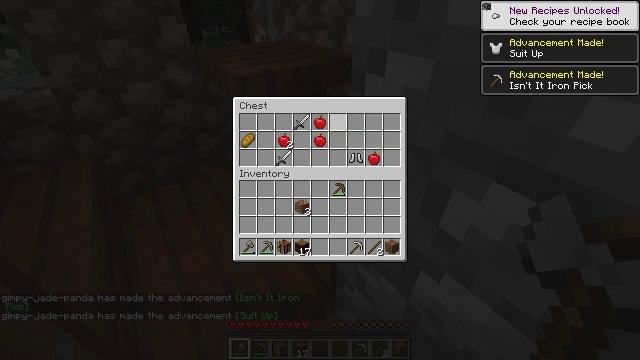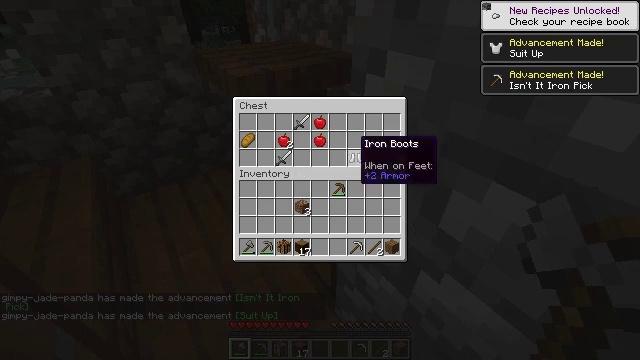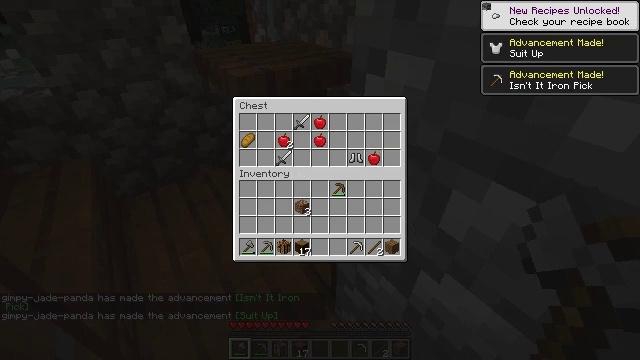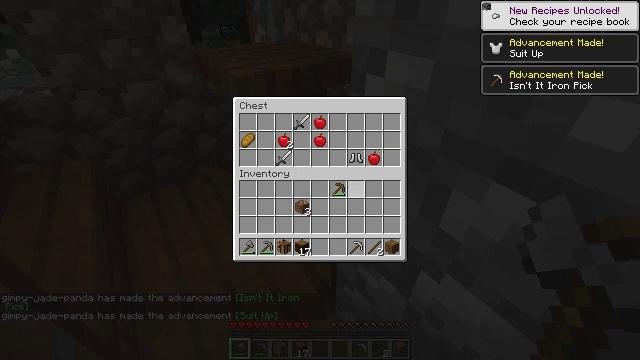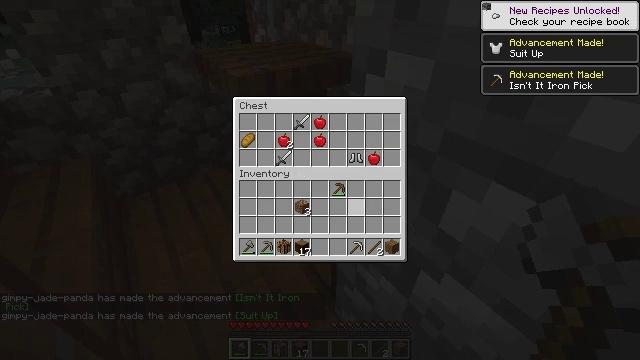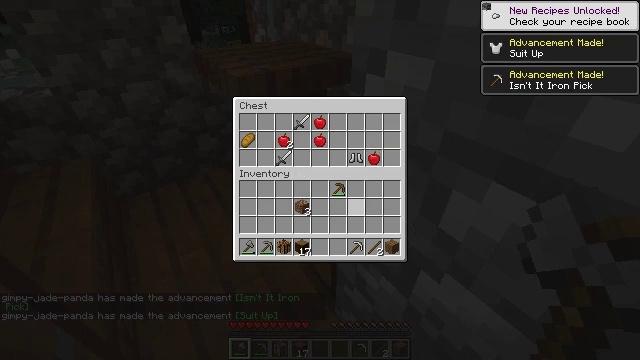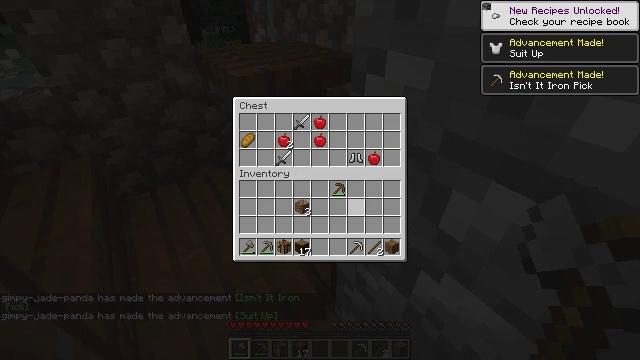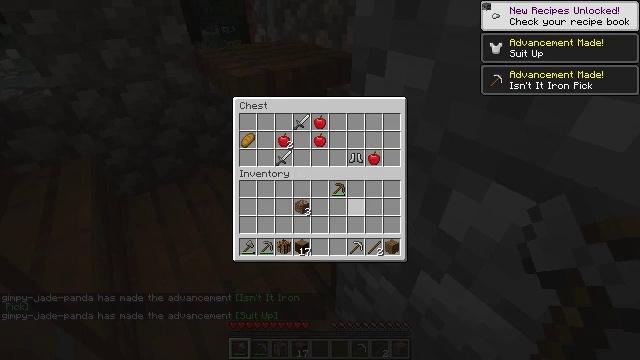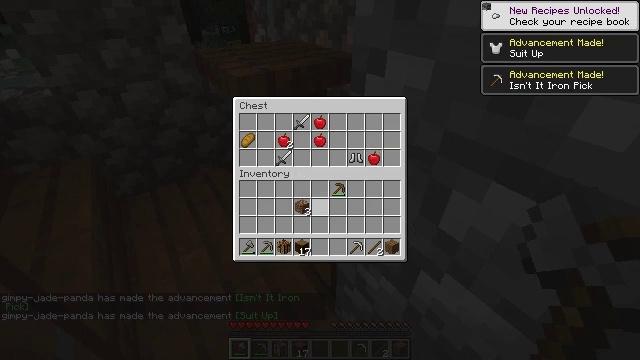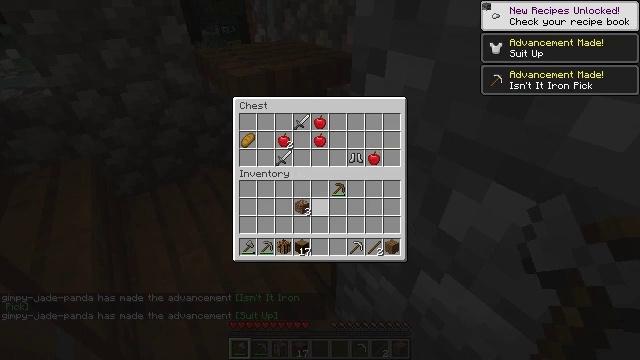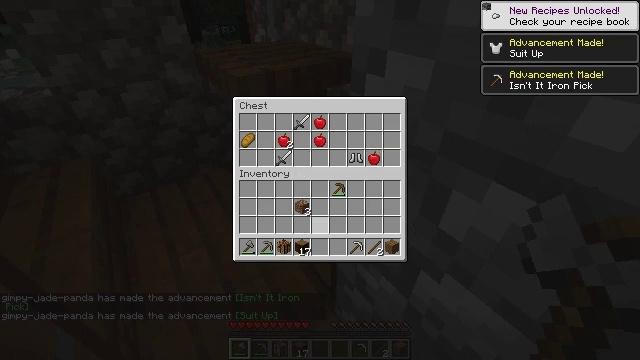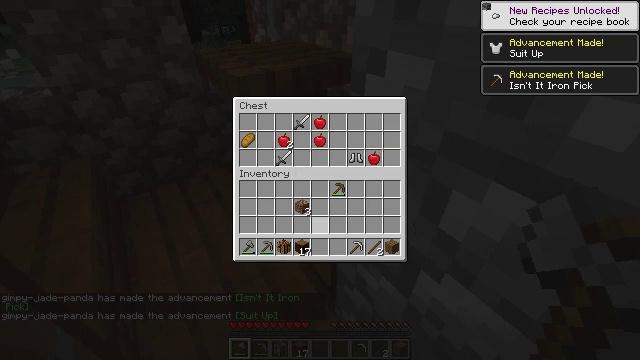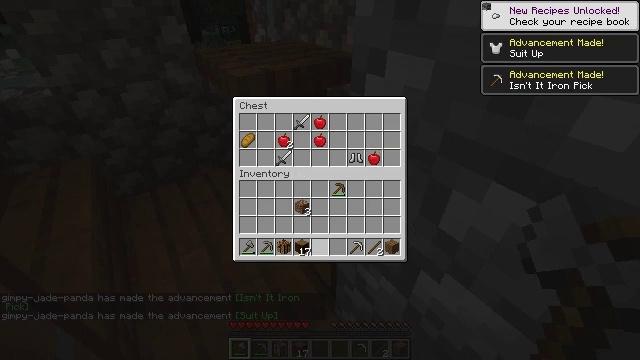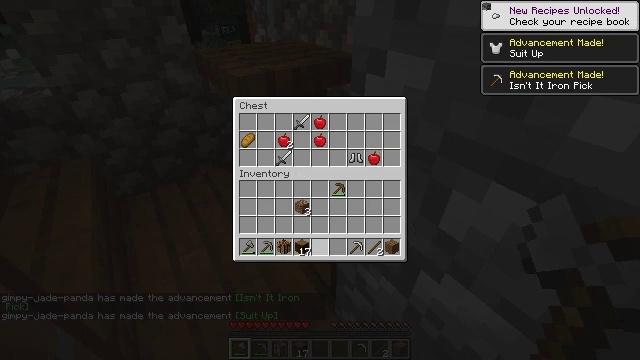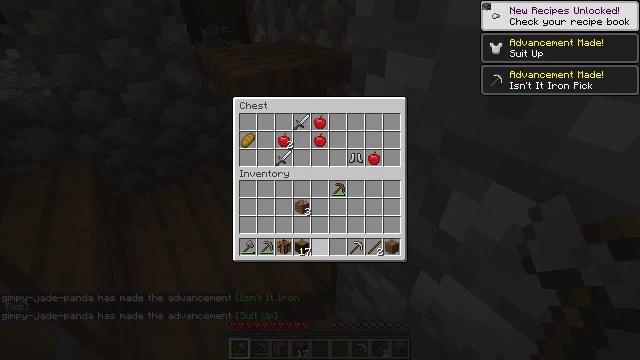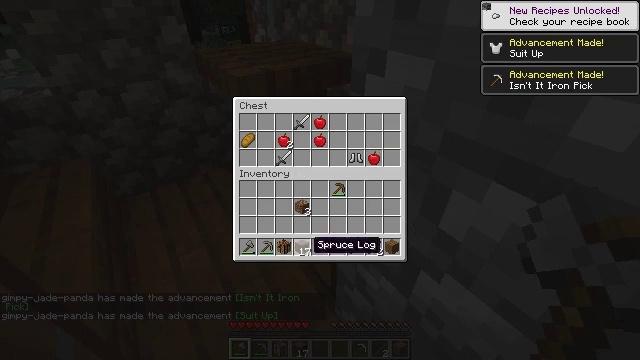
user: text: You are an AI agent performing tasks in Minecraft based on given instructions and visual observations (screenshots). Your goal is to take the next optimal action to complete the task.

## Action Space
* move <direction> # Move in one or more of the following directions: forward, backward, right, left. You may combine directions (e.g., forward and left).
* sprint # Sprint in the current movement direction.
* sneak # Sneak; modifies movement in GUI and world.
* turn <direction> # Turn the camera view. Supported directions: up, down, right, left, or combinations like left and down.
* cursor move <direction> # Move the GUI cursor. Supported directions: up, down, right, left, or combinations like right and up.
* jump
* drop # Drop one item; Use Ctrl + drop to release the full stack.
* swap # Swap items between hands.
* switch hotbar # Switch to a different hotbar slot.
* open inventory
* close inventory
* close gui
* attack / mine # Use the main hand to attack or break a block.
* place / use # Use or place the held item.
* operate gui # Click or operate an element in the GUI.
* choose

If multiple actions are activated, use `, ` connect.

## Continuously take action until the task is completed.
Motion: motion action
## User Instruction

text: Collect spruce leaves for landscaping.
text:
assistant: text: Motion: sneak, cursor move right and down
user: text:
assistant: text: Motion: sneak, cursor move right and down
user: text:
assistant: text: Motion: sneak, cursor move down
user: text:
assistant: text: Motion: cursor move down
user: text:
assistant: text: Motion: no_op
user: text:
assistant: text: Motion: no_op
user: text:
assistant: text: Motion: cursor move left
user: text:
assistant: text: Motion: cursor move left
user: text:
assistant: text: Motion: cursor move down
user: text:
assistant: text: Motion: cursor move down
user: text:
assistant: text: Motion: cursor move down
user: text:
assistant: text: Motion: cursor move down
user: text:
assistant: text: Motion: cursor move down
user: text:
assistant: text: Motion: no_op
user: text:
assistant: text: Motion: no_op
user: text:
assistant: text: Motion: no_op
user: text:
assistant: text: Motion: no_op
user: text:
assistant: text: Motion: cursor move right
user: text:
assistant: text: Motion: cursor move right
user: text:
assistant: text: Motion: no_op
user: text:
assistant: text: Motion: cursor move right
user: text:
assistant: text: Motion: no_op
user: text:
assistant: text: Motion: no_op
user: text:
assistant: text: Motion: no_op
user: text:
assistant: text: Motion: no_op
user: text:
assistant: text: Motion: no_op
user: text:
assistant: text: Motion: no_op
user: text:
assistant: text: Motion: switch to hotbar 2
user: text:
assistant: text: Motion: switch to hotbar 2
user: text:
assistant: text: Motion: cursor move up, switch to hotbar 2